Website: walmart
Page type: address-validator
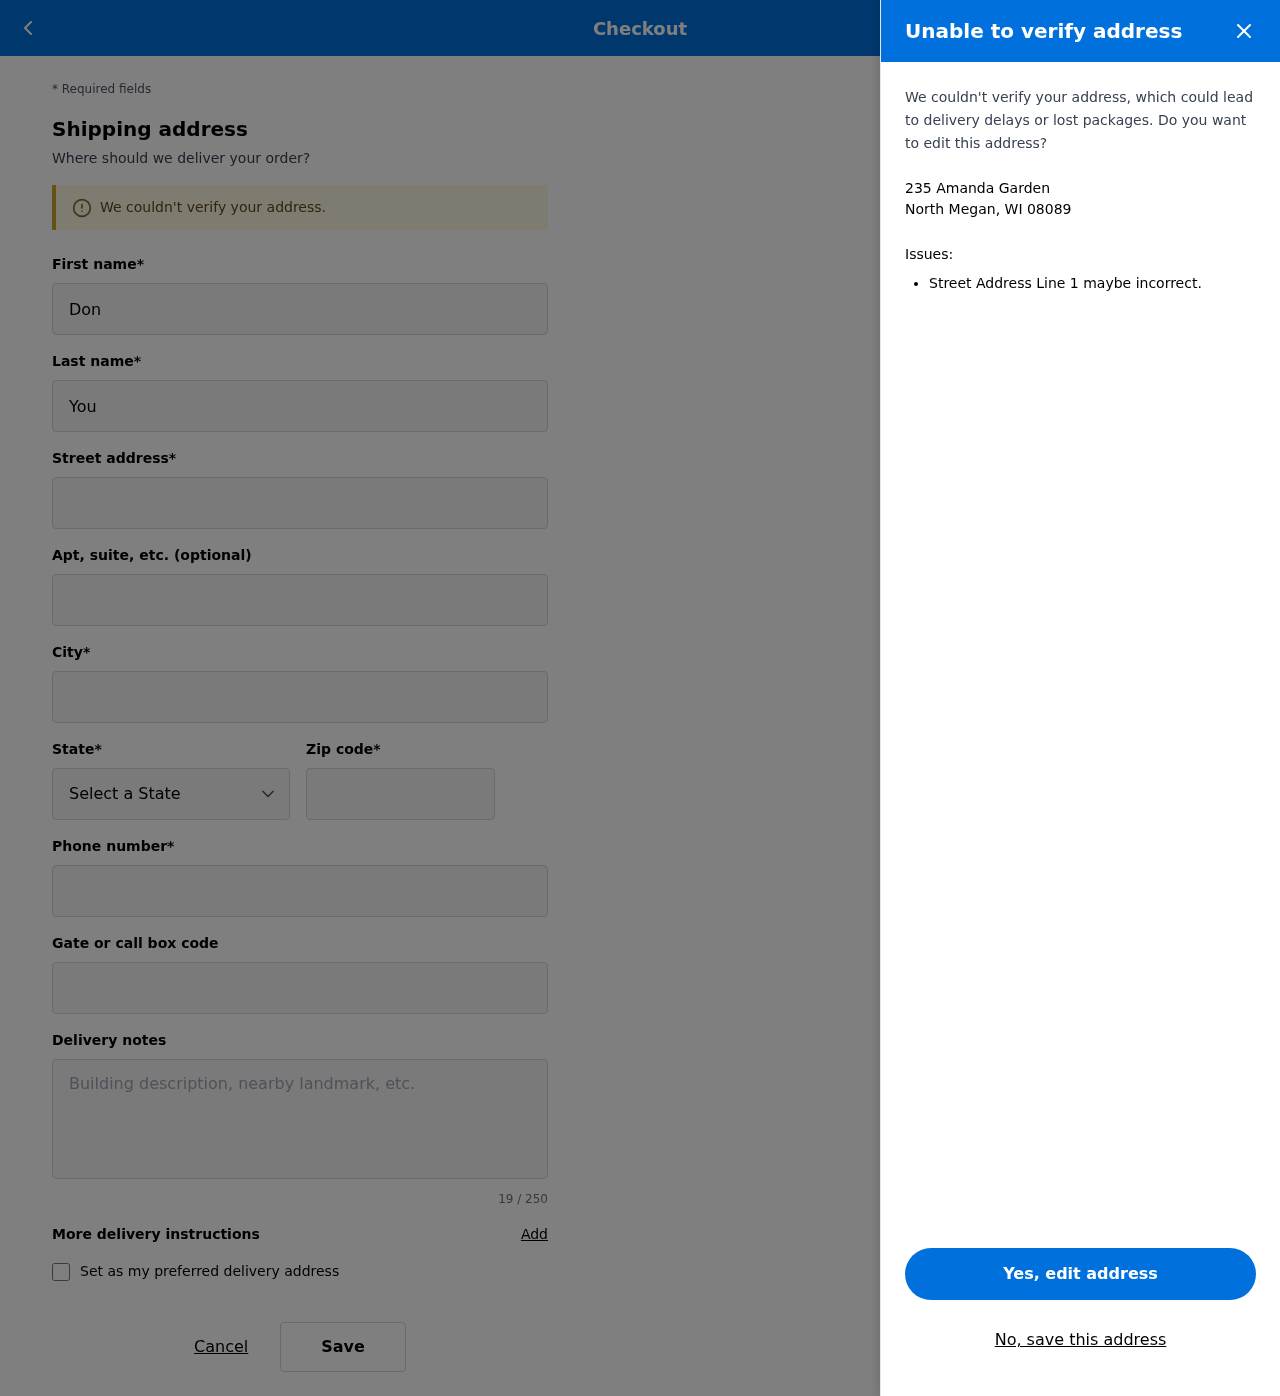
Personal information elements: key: PII_CITY_STATE_ZIP
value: North Megan, WI 08089
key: PII_DELIVERY_INSTRUCTIONS
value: Ring doorbell twice
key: PII_STATE_ABBR
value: WI
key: PII_STREET
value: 235 Amanda Garden
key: PII_FIRSTNAME
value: Don
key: PII_LASTNAME
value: Young
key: PII_CITY
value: North Megan
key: PII_POSTCODE
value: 08089
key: PII_PHONE
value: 4997682210
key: PII_SECURITY_CODE
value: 2907